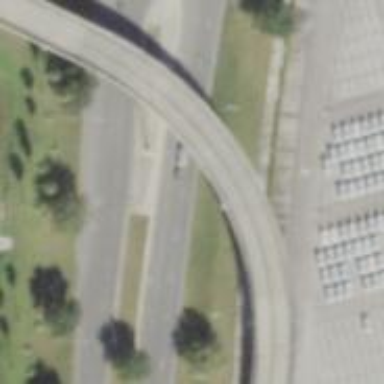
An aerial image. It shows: Service road that crosses over bridge.